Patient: sex F, age 56
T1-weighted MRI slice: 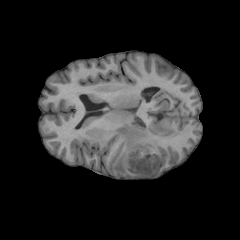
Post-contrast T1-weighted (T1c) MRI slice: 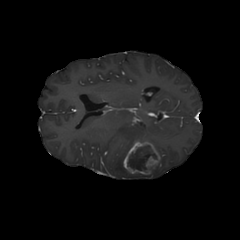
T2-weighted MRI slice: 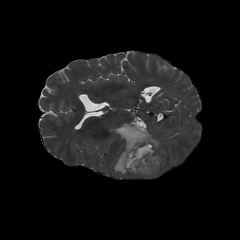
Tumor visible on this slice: yes
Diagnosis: Glioblastoma, IDH-wildtype
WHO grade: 4